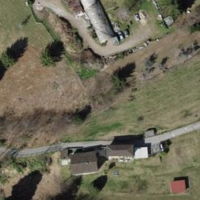
EUNIS habitat code: 25
Species observed at this site:
Viola tricolor